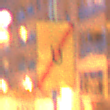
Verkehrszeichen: EndeUmleitung
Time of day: Night
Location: Outdoor (Urban)
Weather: PartlyCloudy
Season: NotSpecified
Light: Artificial